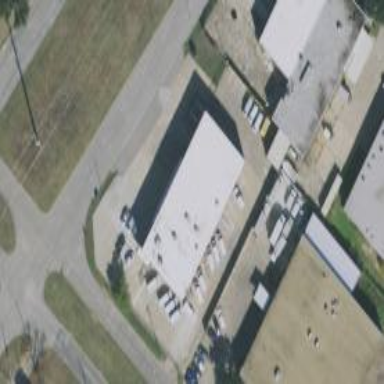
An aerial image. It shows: Warehouse.